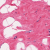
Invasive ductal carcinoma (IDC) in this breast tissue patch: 0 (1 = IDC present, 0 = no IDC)